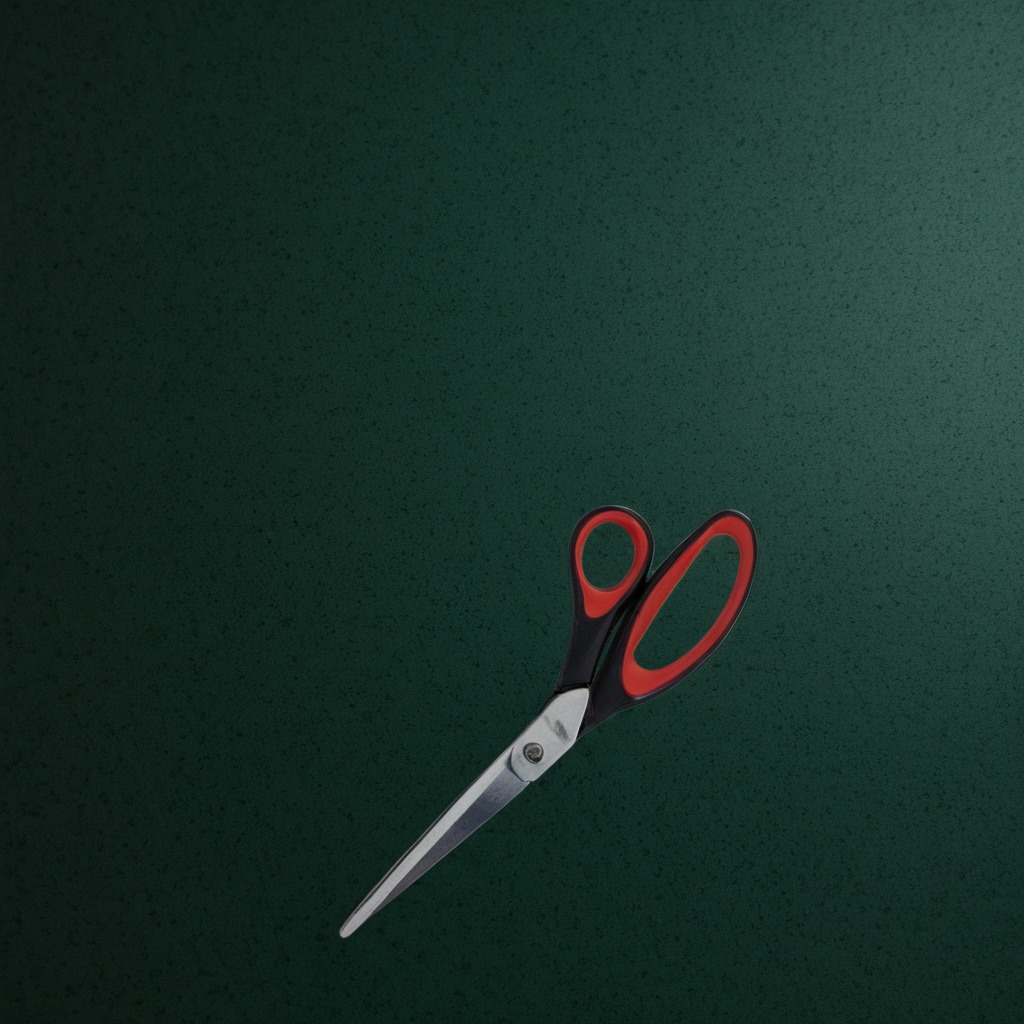
A scissor lies on the granite tabletop.